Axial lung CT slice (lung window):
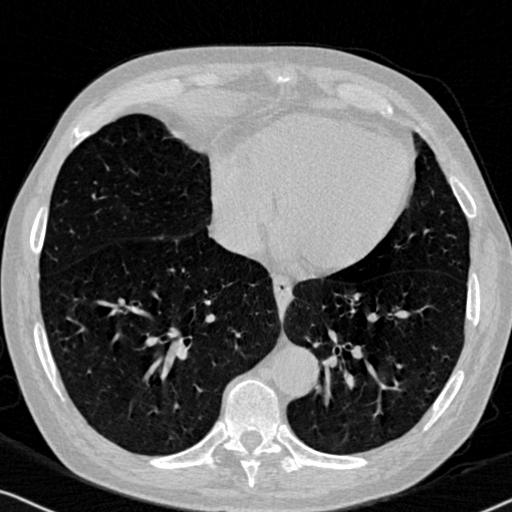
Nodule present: no